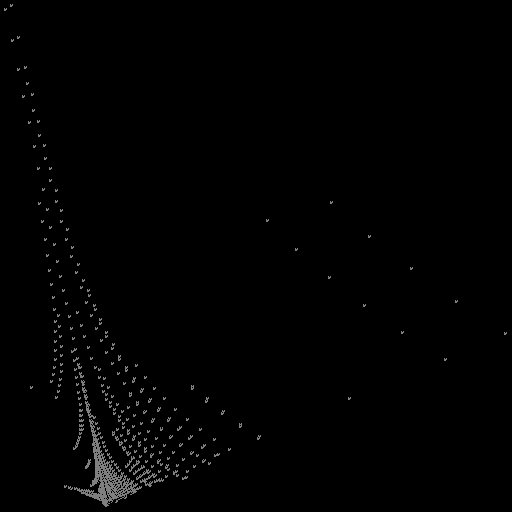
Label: newyorkfern